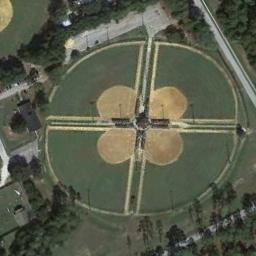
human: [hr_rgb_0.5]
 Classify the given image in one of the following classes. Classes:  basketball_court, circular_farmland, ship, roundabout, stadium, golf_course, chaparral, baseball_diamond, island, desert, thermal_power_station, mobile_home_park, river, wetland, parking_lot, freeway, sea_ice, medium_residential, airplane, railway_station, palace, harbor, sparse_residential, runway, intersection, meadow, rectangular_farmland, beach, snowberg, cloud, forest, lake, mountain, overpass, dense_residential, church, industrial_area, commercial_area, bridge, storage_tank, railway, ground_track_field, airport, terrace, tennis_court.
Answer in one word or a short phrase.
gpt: baseball_diamond